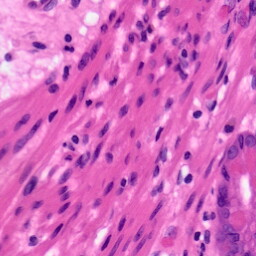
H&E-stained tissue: Pancreatic